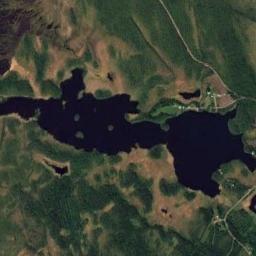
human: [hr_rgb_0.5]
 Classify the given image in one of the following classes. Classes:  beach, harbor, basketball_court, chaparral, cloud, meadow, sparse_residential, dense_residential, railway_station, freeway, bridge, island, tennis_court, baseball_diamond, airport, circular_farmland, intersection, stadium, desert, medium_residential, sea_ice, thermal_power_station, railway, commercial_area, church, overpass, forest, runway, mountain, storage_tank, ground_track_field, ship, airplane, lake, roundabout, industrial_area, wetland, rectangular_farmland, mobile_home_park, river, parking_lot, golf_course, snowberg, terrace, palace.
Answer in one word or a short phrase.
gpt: lake